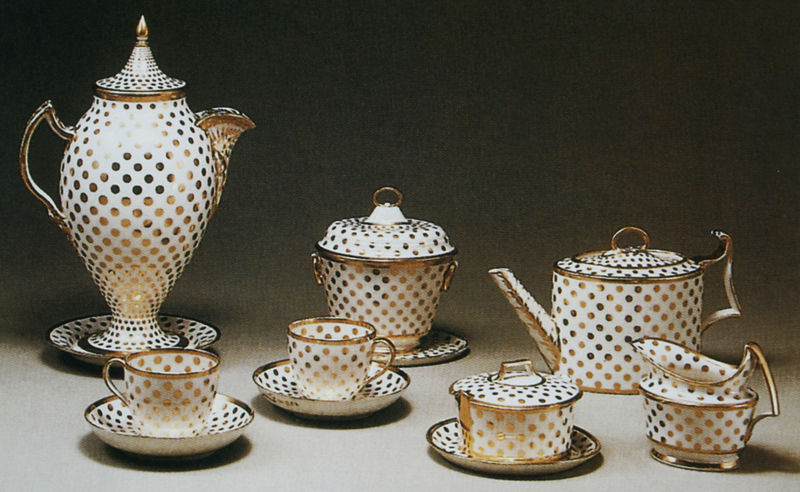
Titel: Zwölf Teile eines Tee- und Kaffeeservices (33teiliges Service)
Standort: St. Petersburg
Institution: Schloss Pawlowsk
Schlagwörter: schatten, weiß, gelb, braun, grau, licht, muster, ornament, teller, schlank, gold, oval, rund, henkel, kanne, keramik, schalen, schwung, japan, bogen, rand, spitz, kaffee, glanz, dekor, gerade, streifen, tasse, tee, bauch, fein, ring, foto, fotografie, photographie, punkte, griff, deckel, dose, eckig, gepunktet, porzellan, vergoldet, deko, geschirr, kaffeekanne, service, untertasse, punkt, tupfen, photo, art, karaffe, kännchen, tassen, untertassen, schnute, reif, kaffekanne, teekanne, lich, golden, empire, filigran, goldrand, meissen, untersetzer, kannen, wasserkanne, art deco, glasur, deco, vertiefung, vergoldung, konisch, untersatz, milchkännchen, unterteller, ausgießer, gel, milchkanne, dosen, schnaupe, zucker, zuckerdose, ausgieser, teeservice, untertelle, keksdose, kaffeeservice, golddekor, drei tassen, godig, henkelgriff, kandis, polka dotts, ringgriff, schnuten, sevres, teee, zwei tassen, unkte, goldekor, loffel, miclch, loffelchen